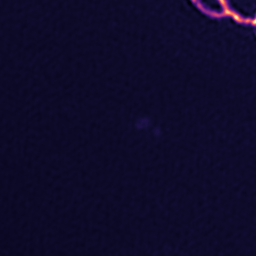
Label: Super-resolution ER image